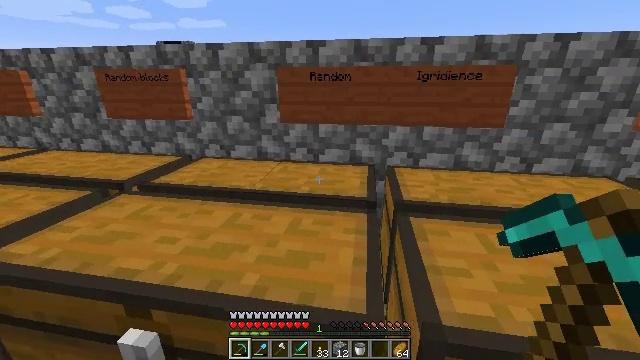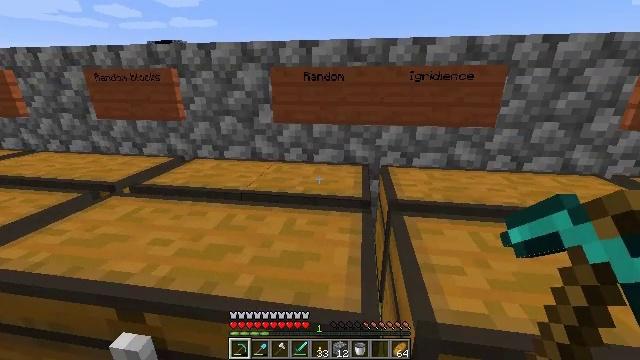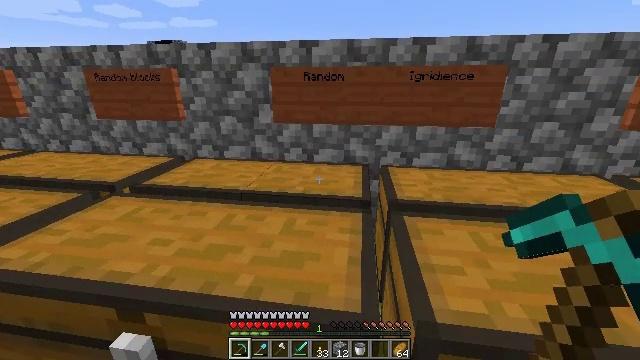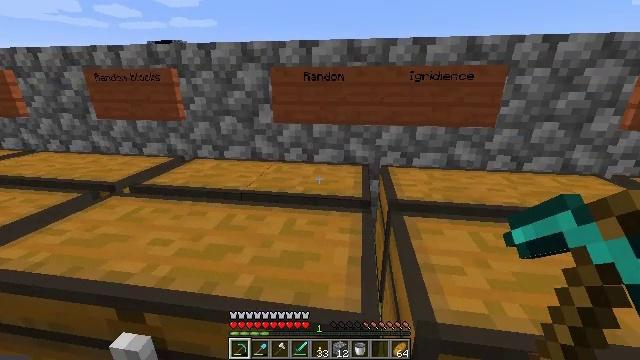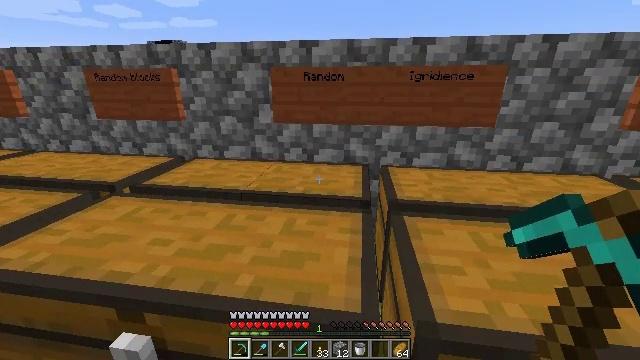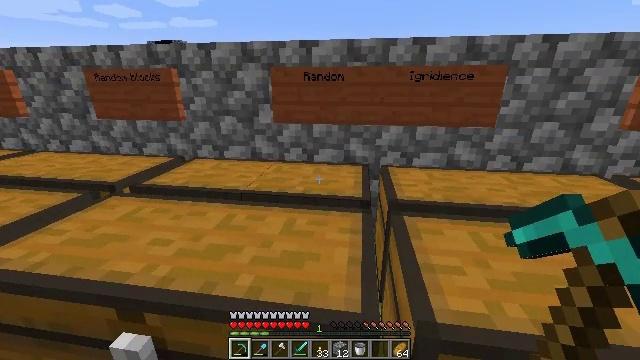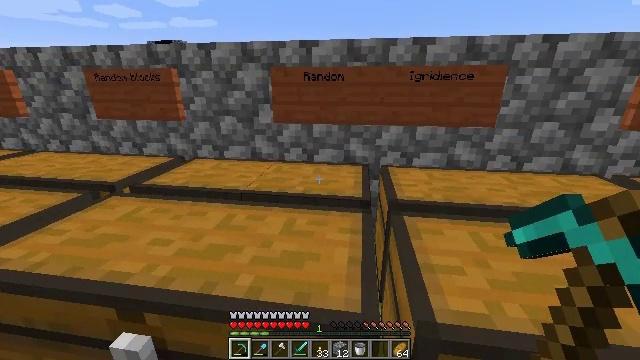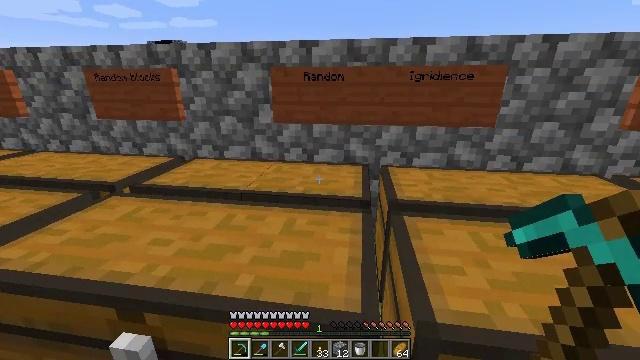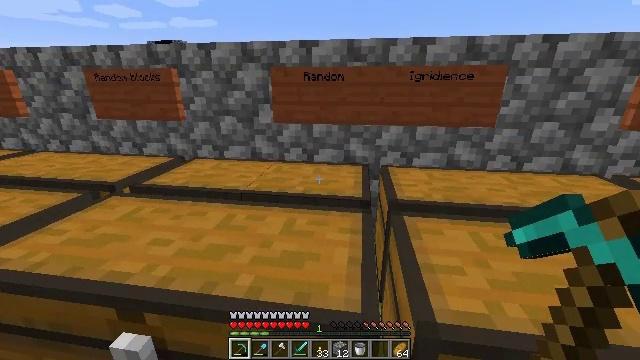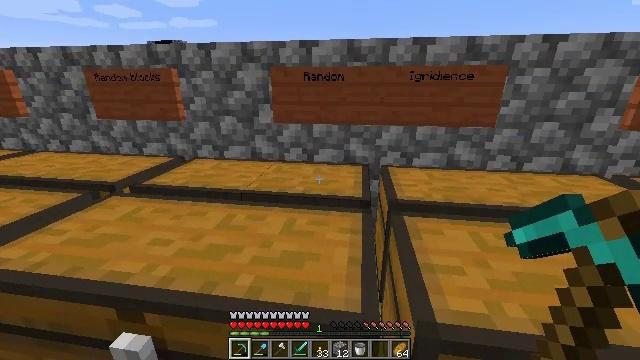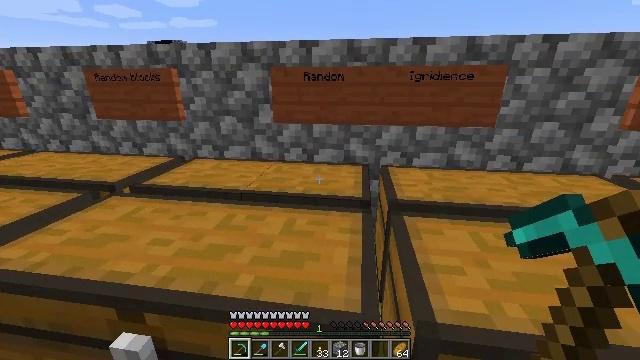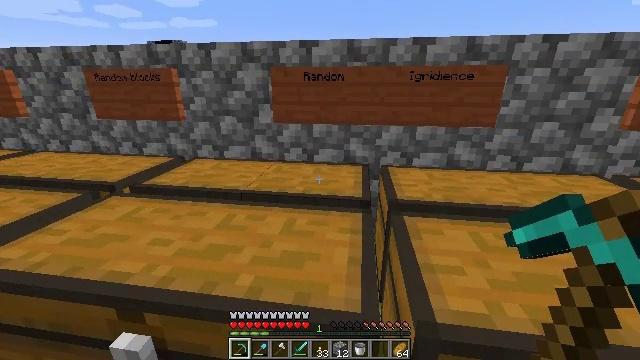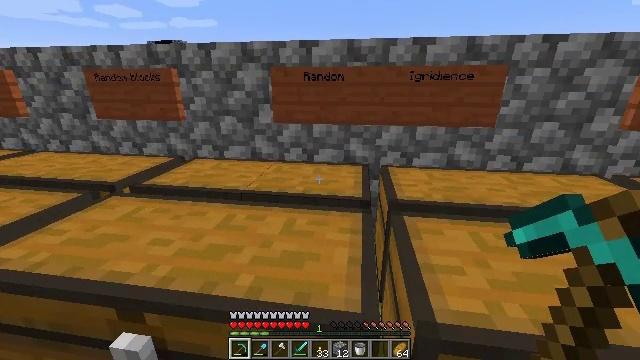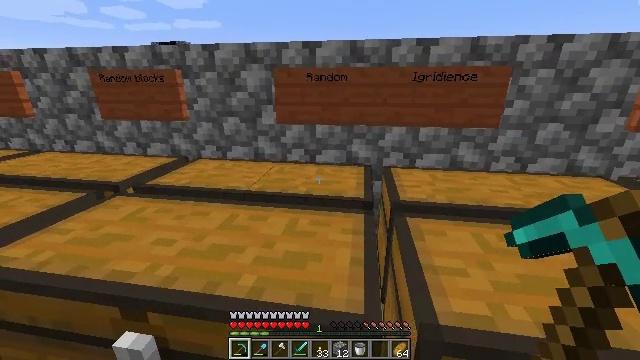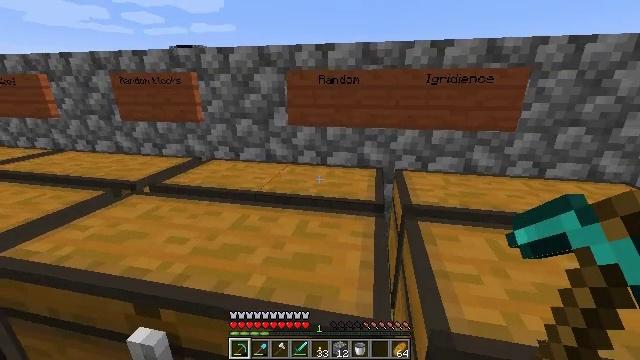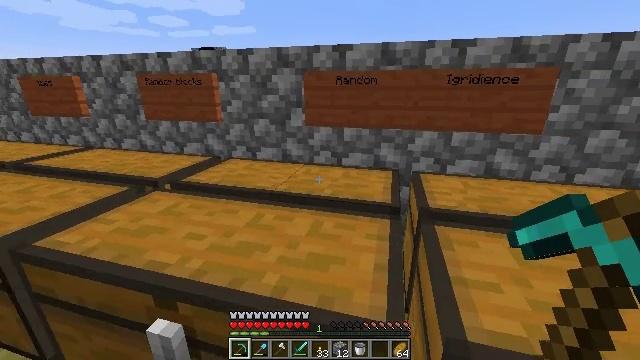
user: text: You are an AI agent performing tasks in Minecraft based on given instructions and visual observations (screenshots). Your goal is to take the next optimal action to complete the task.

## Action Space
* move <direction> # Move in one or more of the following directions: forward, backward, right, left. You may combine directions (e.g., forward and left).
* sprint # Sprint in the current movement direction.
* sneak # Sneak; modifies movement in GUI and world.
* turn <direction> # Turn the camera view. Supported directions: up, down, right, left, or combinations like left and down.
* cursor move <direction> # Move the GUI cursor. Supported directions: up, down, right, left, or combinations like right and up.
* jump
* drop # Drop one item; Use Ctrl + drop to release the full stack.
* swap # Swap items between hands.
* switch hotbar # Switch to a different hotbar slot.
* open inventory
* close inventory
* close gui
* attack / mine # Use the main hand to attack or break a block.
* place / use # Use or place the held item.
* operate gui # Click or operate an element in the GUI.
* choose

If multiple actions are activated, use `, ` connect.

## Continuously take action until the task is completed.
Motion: motion action
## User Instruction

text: Break the sugar cane.
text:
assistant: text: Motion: turn right
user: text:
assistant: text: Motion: no_op
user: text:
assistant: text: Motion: no_op
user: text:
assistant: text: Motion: no_op
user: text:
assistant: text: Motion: no_op
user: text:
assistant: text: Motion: no_op
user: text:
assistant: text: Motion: no_op
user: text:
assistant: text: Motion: no_op
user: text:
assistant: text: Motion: no_op
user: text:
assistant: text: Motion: no_op
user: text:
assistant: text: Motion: no_op
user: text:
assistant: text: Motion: no_op
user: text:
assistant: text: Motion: no_op
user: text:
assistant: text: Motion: turn left
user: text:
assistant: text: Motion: turn left
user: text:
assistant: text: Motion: turn left
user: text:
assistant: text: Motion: move left, turn left
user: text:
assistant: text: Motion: move left, turn left
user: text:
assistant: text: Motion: move forward and move left, turn left
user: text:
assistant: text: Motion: move forward and move left, turn left
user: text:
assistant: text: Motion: move forward and move left, turn left
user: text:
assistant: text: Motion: move forward and move left
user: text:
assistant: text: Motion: move forward and move left
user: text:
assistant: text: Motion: move forward and move left
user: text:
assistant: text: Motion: move forward and move left
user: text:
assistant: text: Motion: move forward and move left
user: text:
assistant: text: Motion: move forward and move left
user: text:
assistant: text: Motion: move forward and move left
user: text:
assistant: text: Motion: move forward and move left
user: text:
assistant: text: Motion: move forward and move left